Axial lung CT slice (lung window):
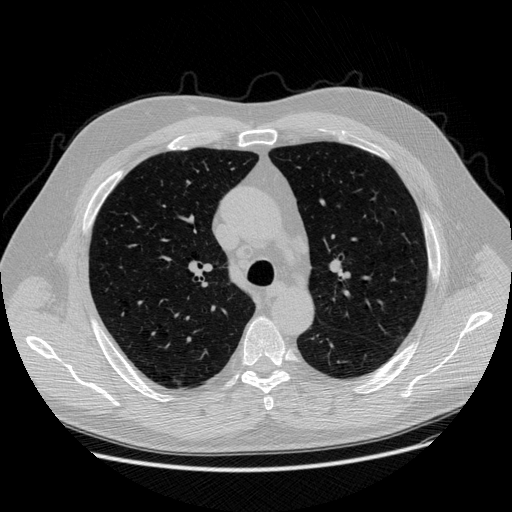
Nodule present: no